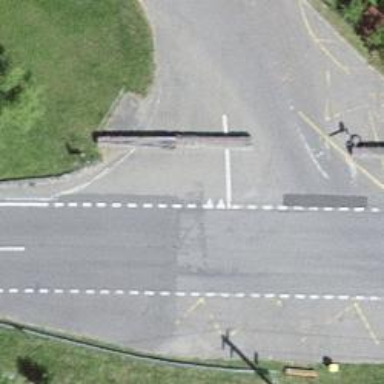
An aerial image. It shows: Bus stop along the road.